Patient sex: M
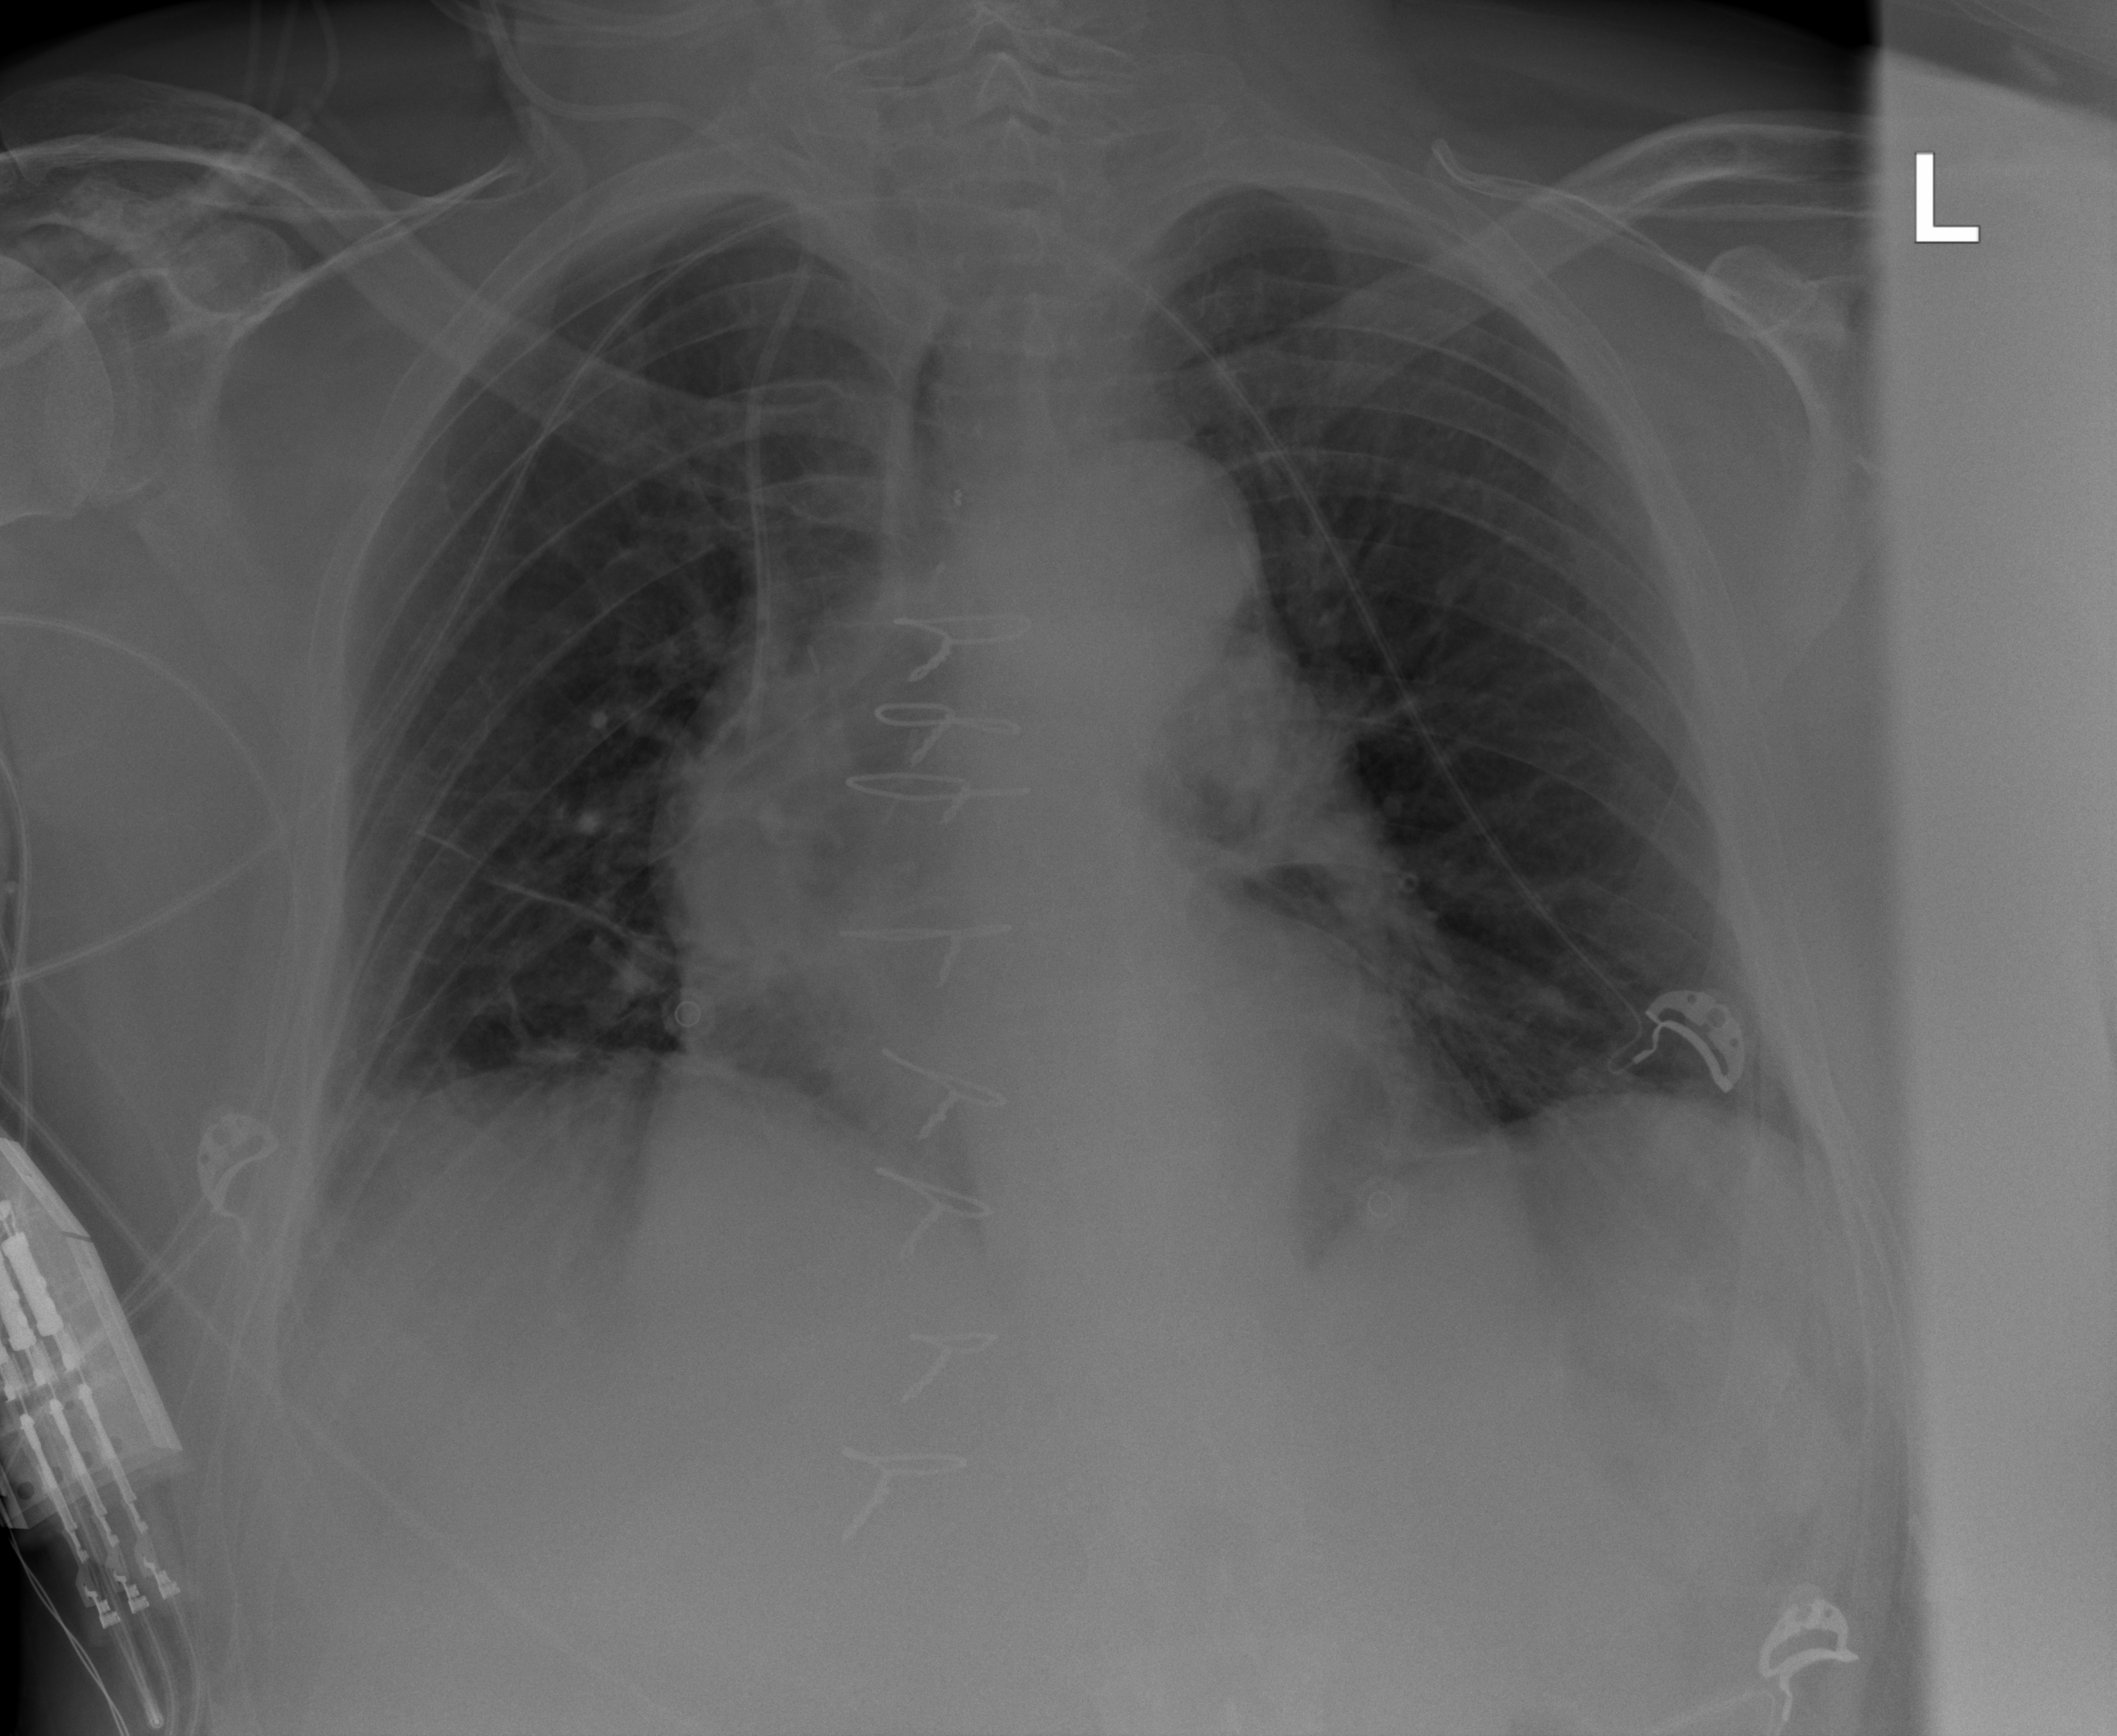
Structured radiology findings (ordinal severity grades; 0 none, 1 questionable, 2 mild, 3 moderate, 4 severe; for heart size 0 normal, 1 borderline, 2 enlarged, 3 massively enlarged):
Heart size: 1
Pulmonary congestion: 0
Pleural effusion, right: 2
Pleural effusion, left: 1
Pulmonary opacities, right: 0
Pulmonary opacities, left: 0
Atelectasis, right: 2
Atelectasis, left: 2